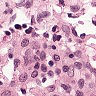
Metastatic tissue present: no